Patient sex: F
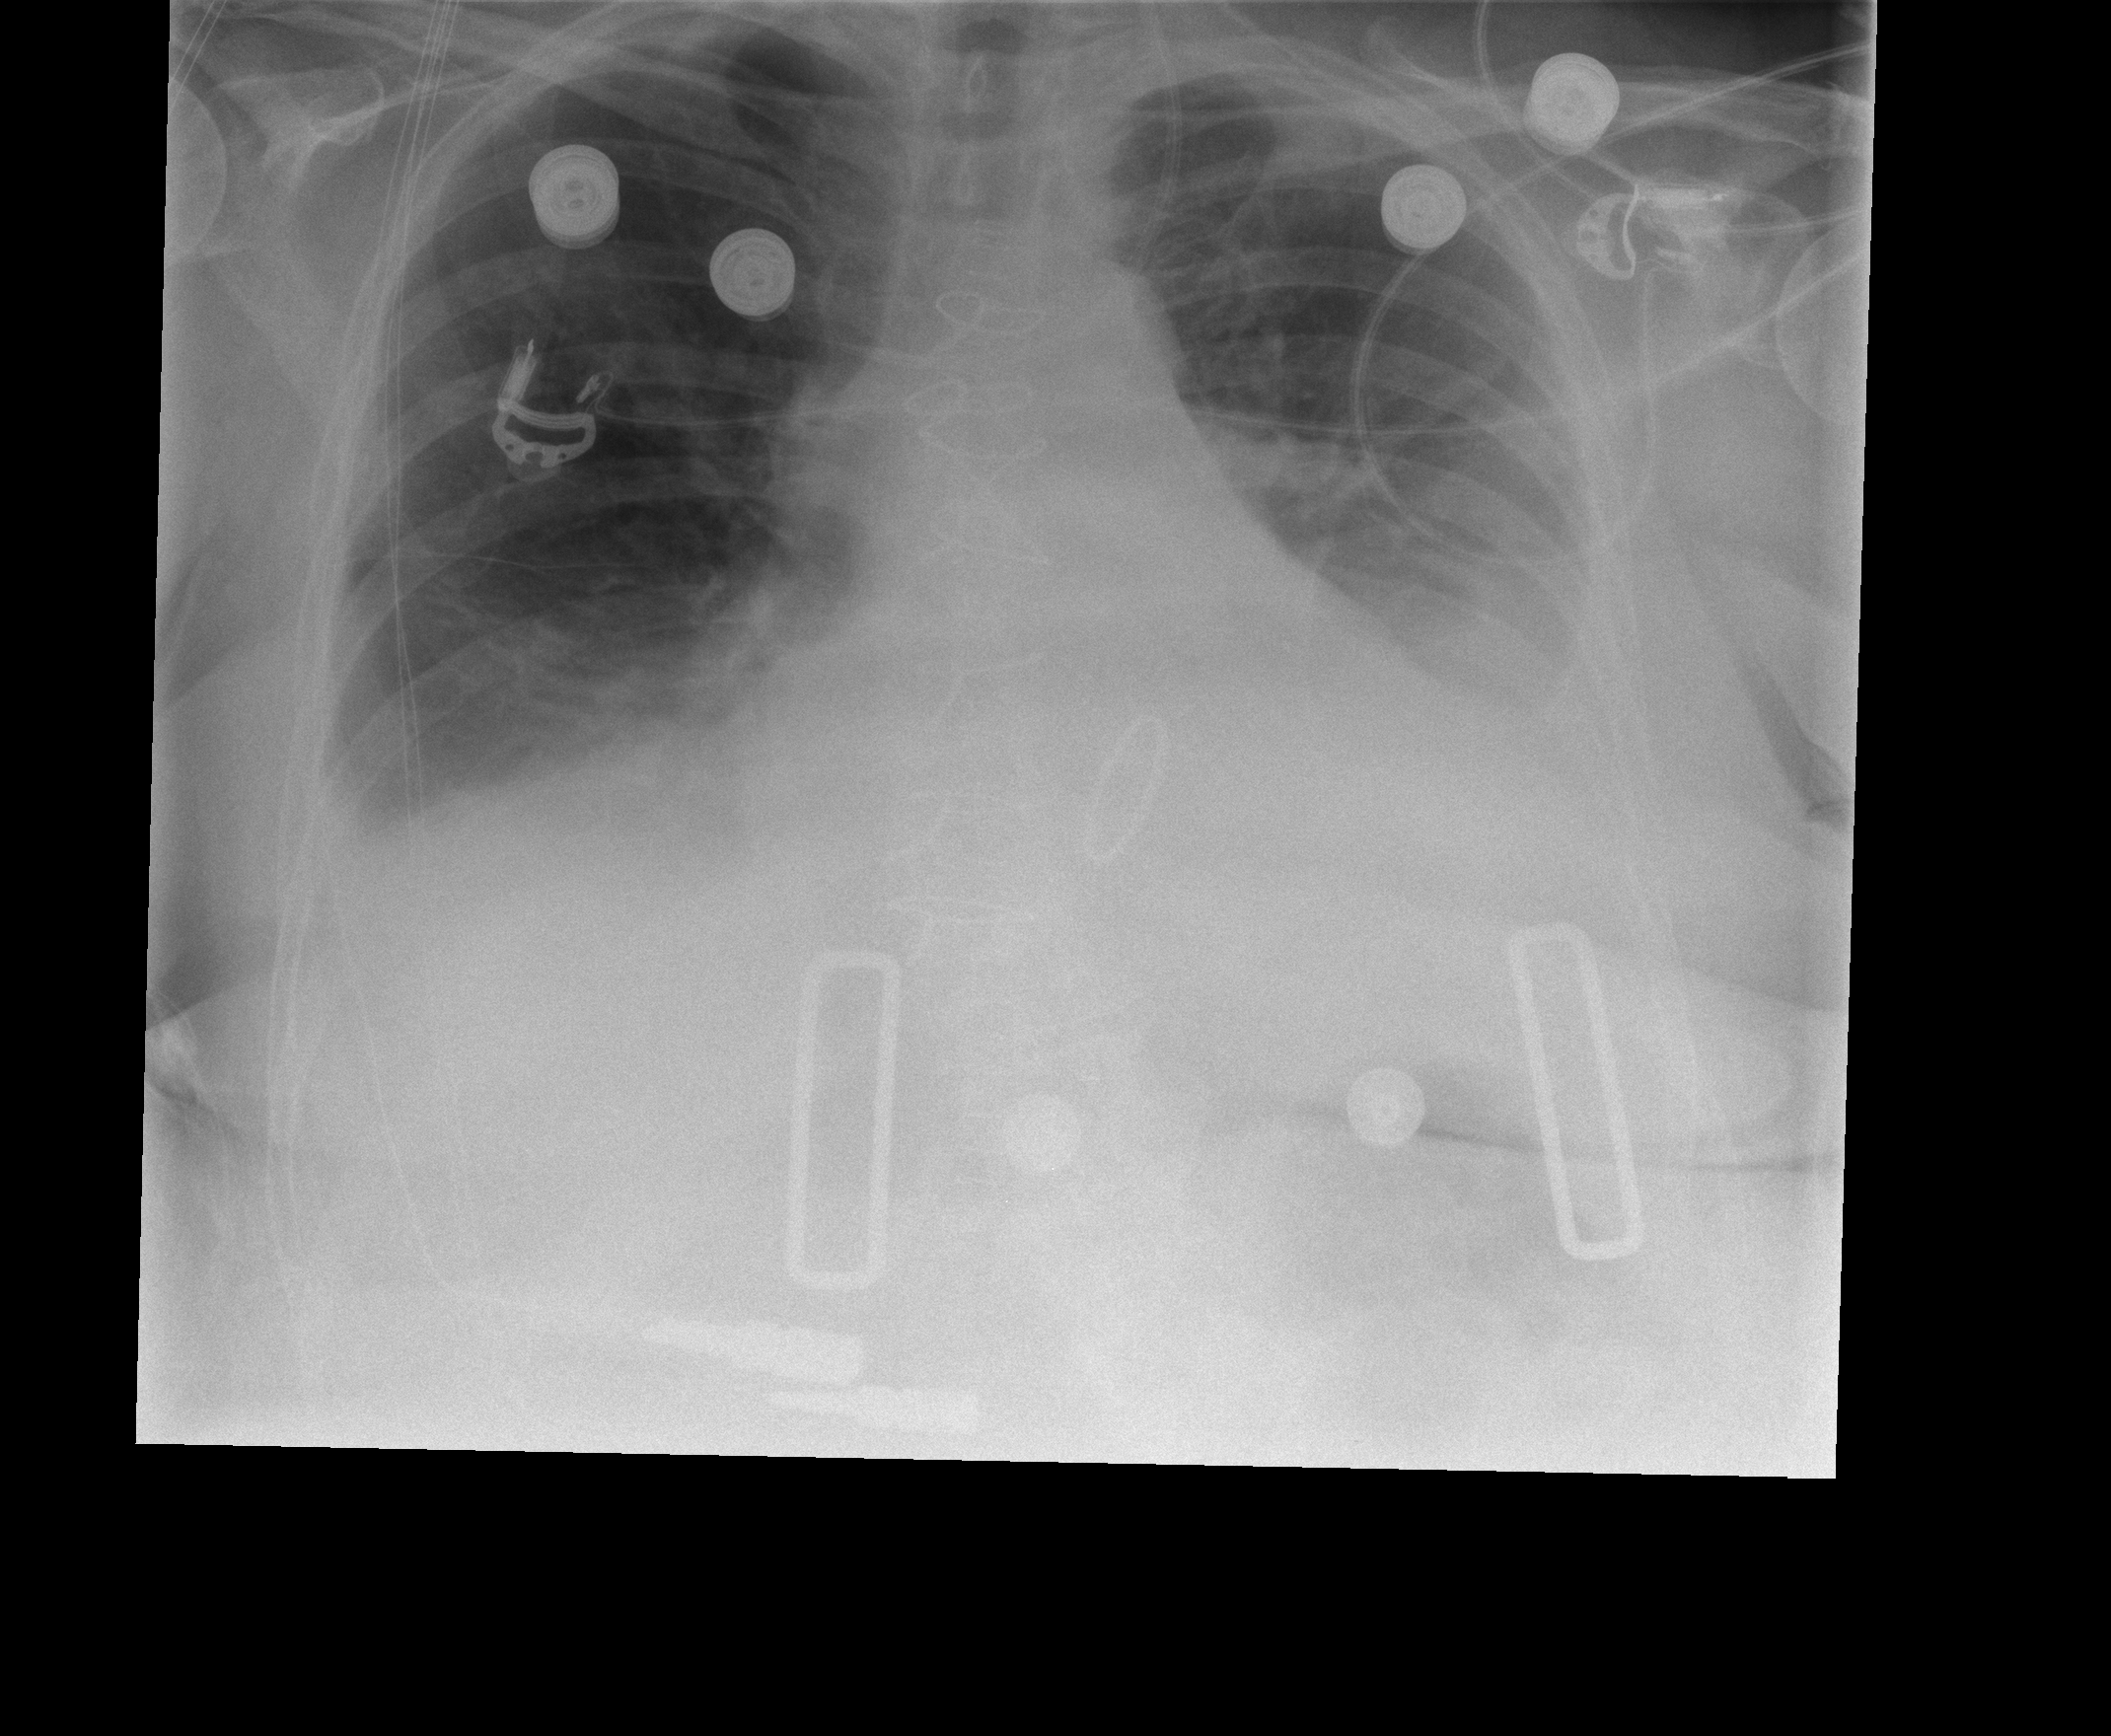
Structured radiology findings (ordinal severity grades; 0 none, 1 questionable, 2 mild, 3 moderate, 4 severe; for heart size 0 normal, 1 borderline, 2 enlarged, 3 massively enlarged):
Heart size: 1
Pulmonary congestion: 0
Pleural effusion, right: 2
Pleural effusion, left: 2
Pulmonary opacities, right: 0
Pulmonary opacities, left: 0
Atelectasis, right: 2
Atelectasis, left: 2